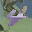
Label: 4